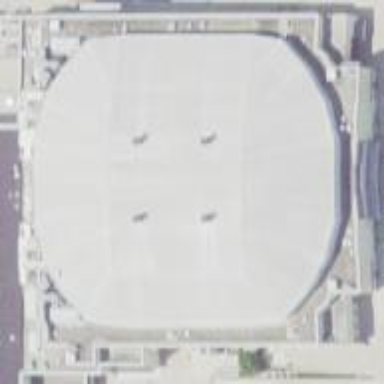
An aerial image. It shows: Stadium building.